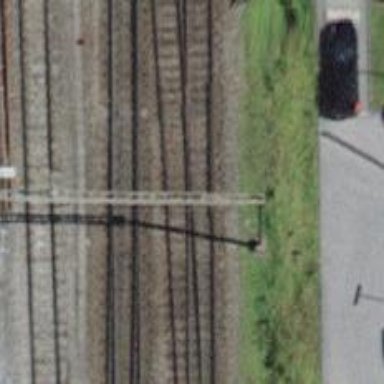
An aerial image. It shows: Single railway track with electrification through contact line.